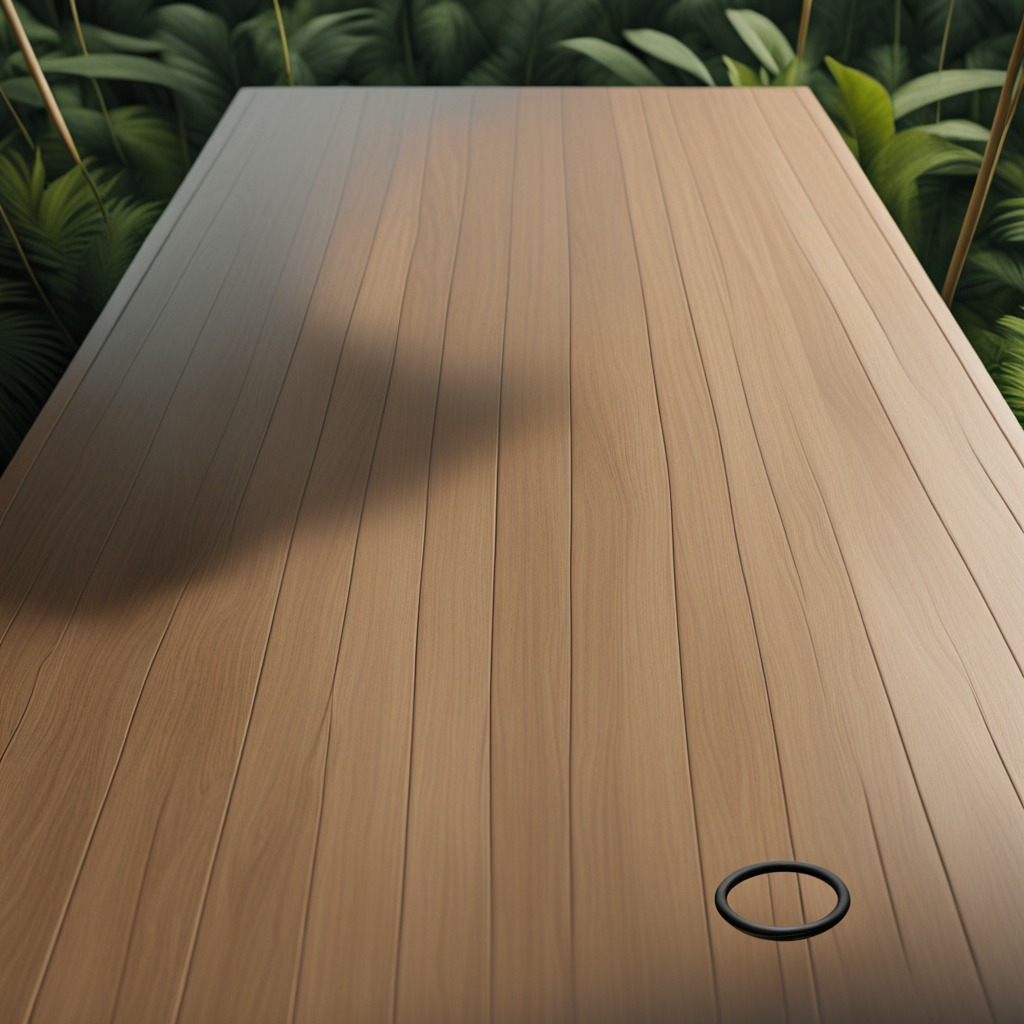
A rubber O-ring is lying on the wooden table.